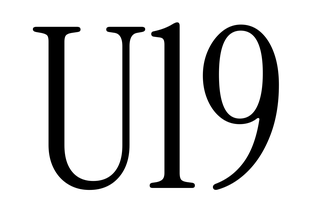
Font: InstrumentSerif-Regular